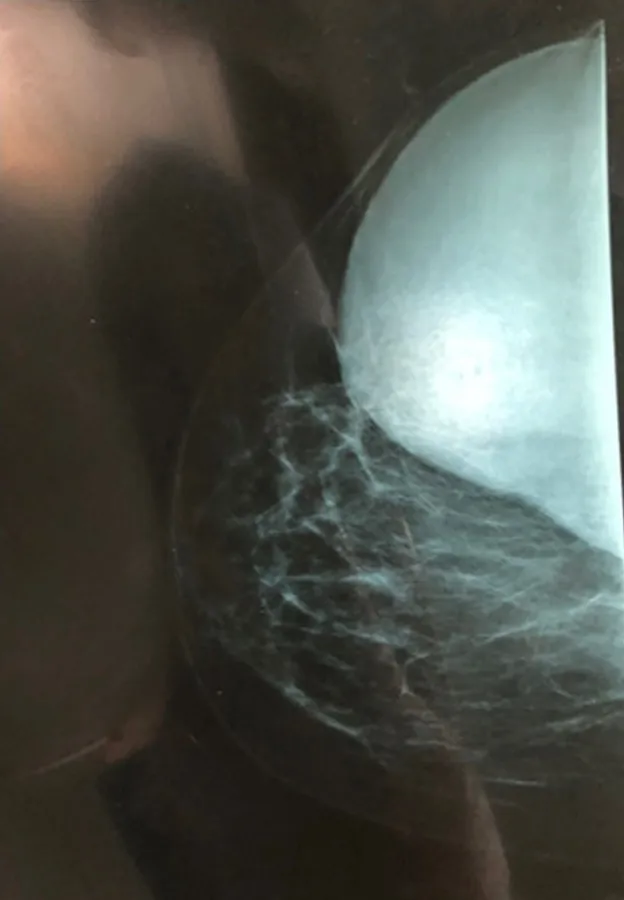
Craniocaudal views mammography of the right breast.
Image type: radiology (x_ray)